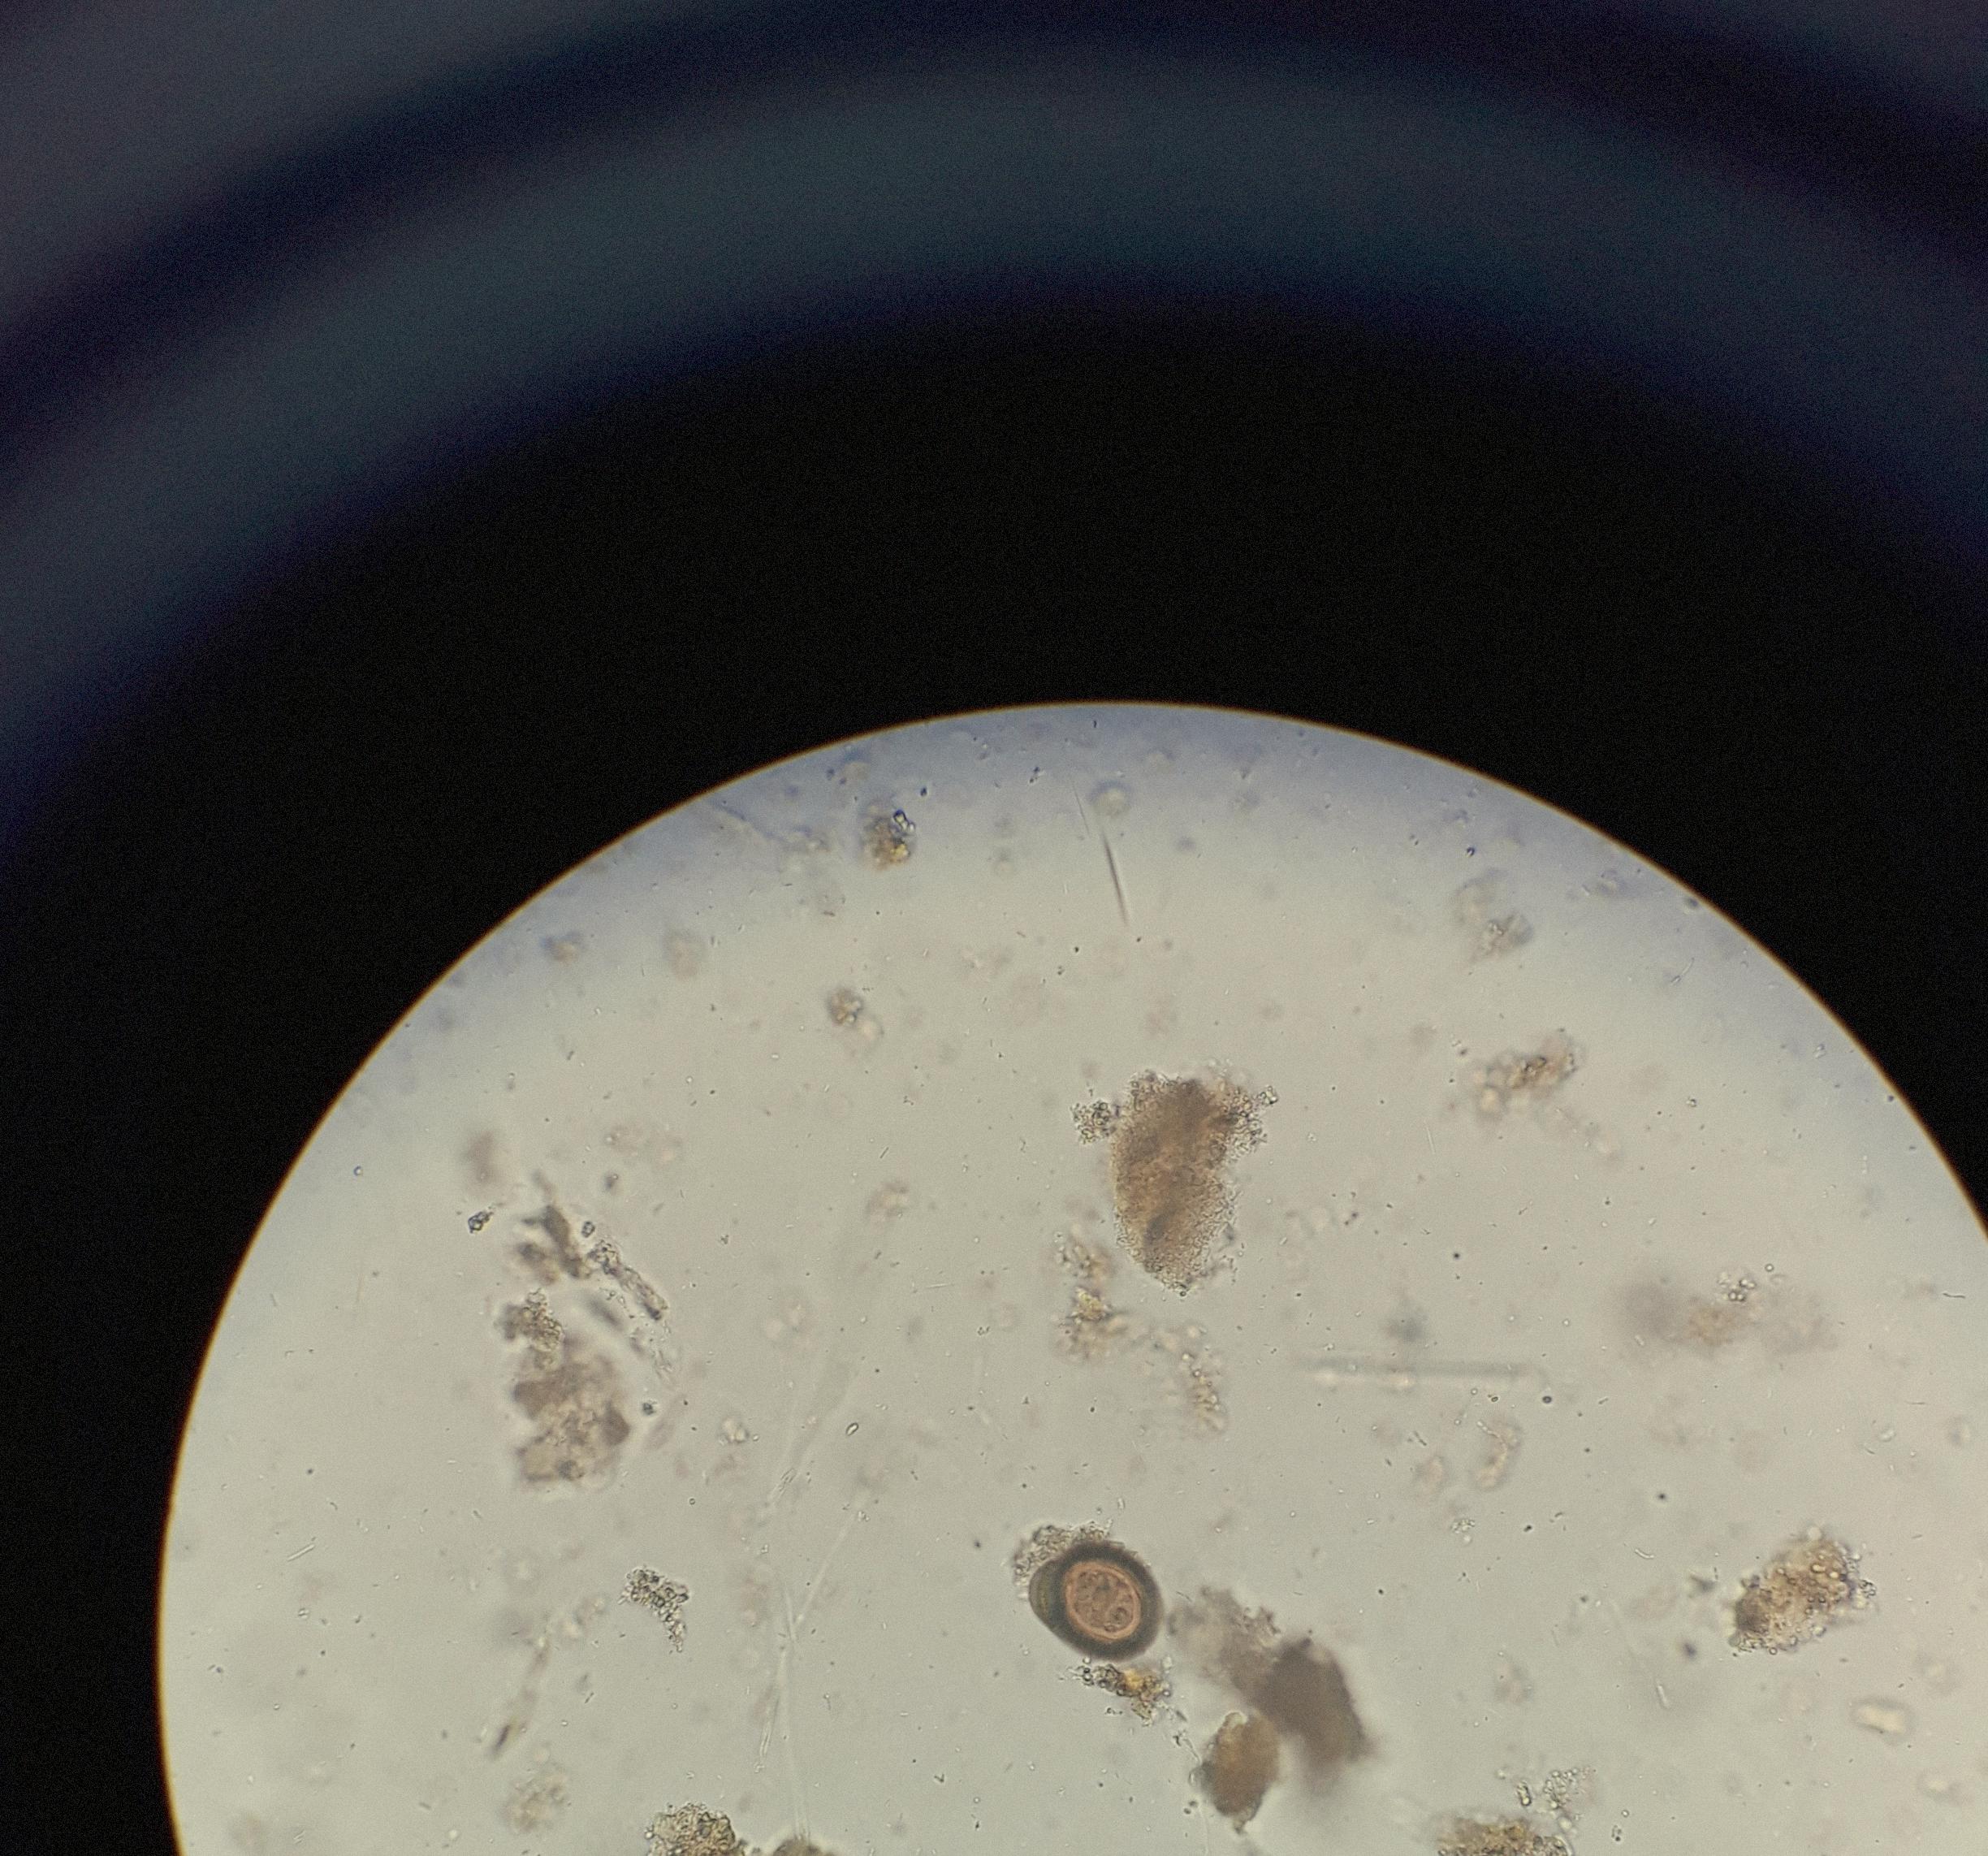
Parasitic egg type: Taenia spp. egg